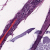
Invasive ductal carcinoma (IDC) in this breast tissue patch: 0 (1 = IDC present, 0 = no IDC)